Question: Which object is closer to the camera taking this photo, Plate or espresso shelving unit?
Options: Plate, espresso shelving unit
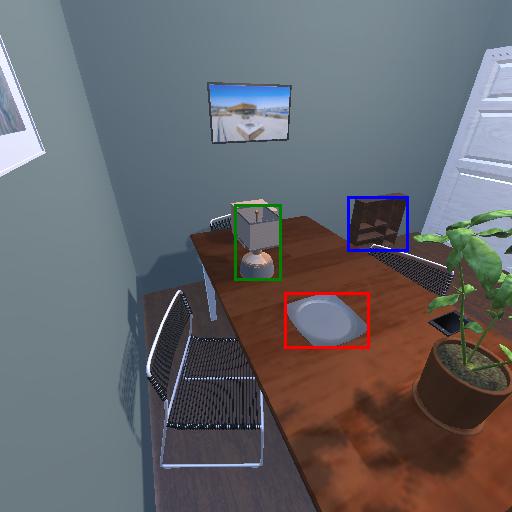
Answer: Plate